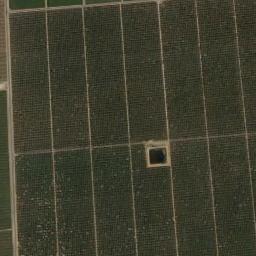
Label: rectangular_farmland